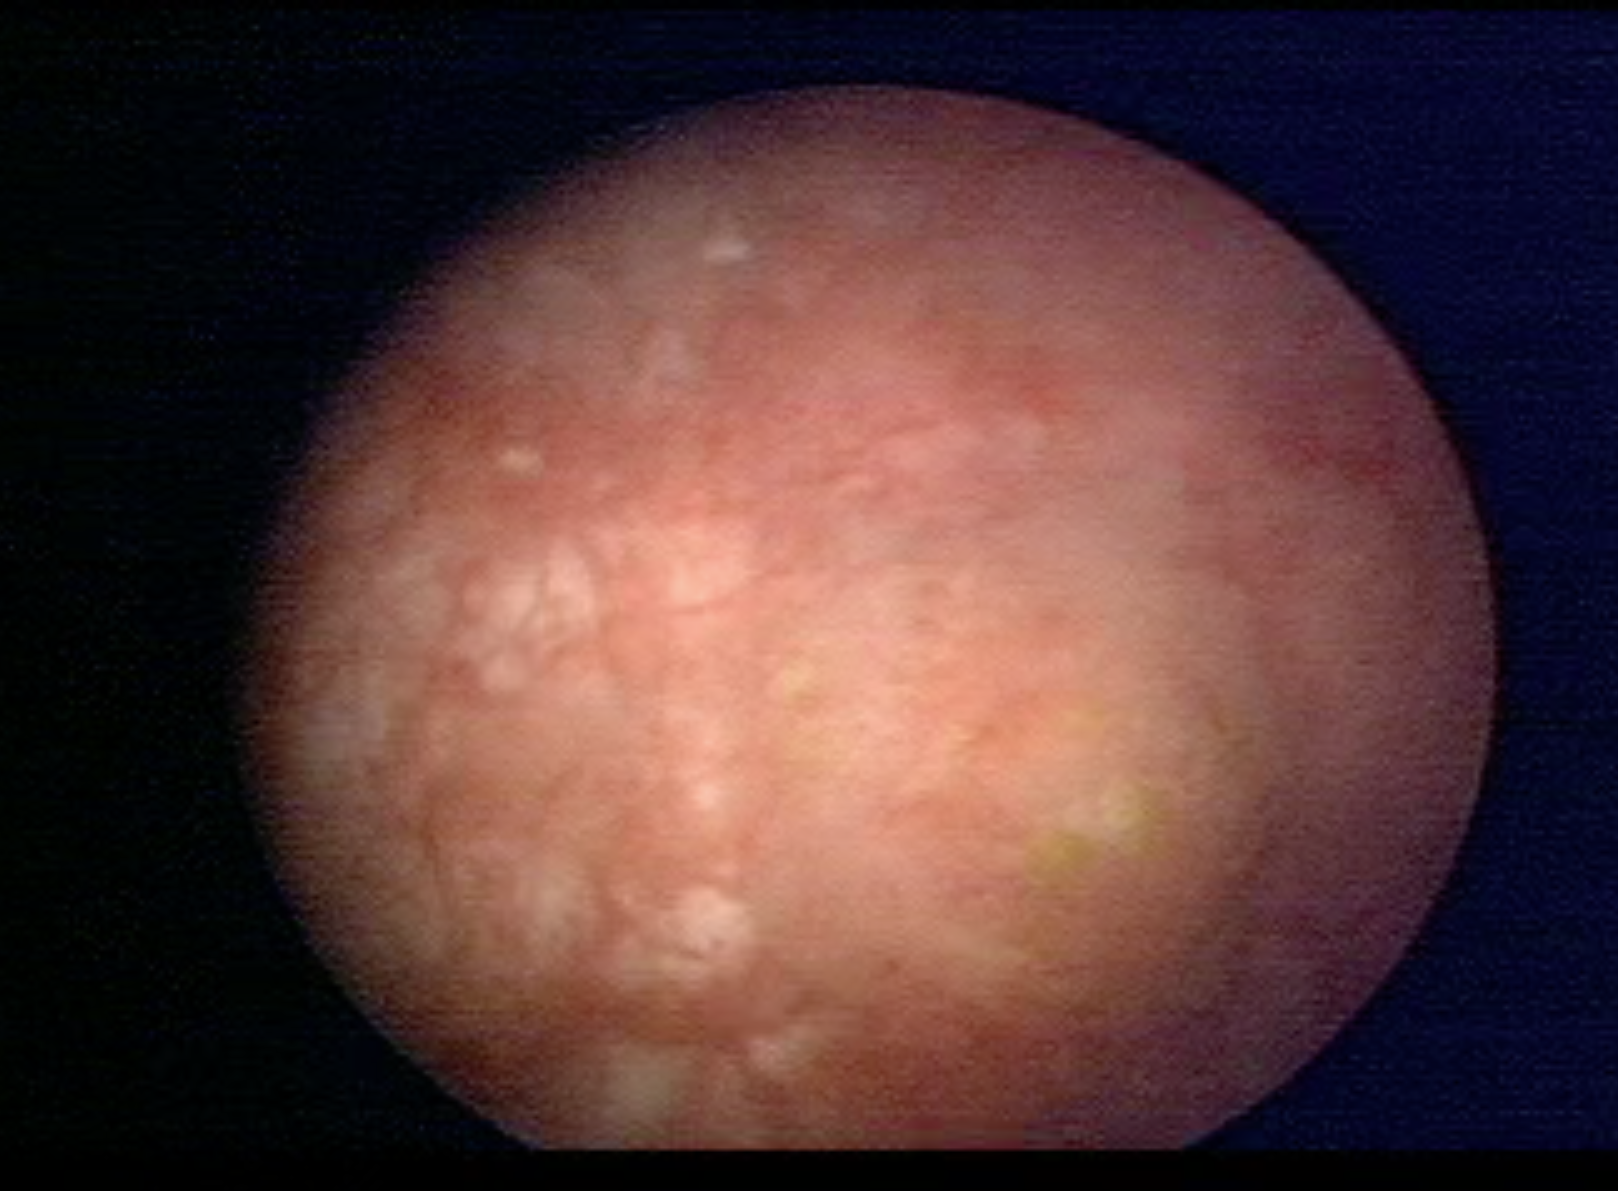
Modality: WLC
Class: Malignant
Subclass: HighGradePapillary
Lesion: L1
Stage: T2
Morphology: Papillary
Bladder cancer association: Yes